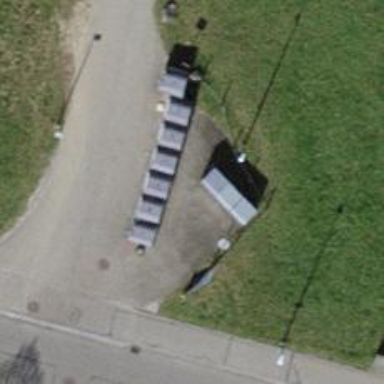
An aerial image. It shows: Recycling container in the area designated for recycling.